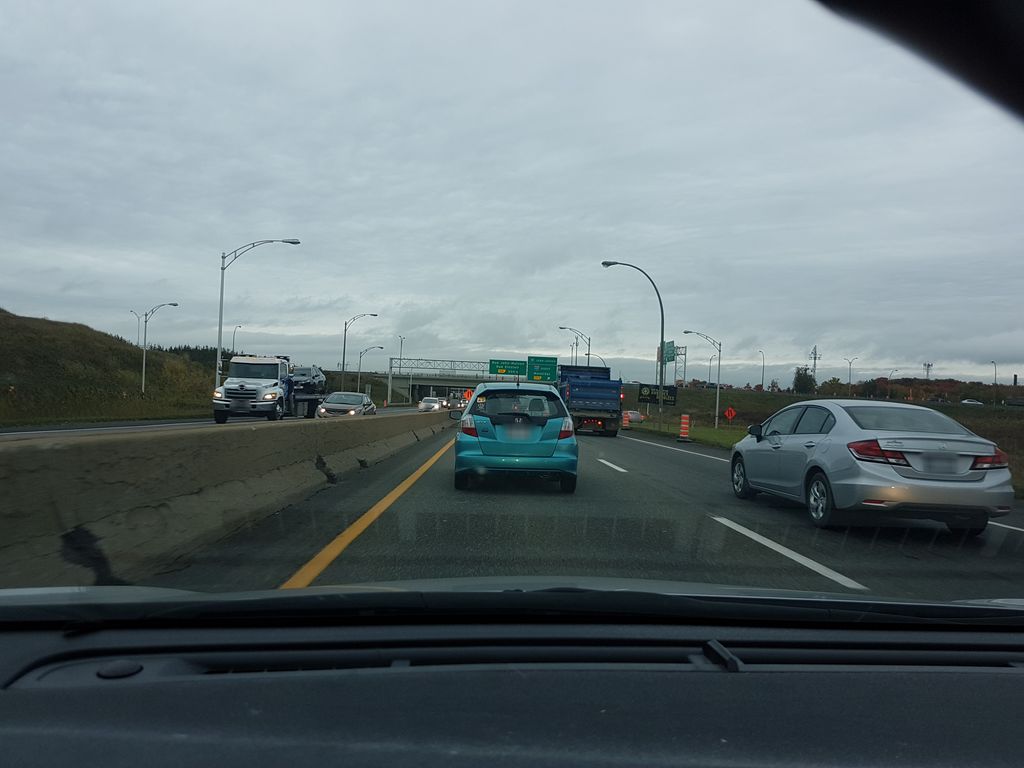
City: quebec_city